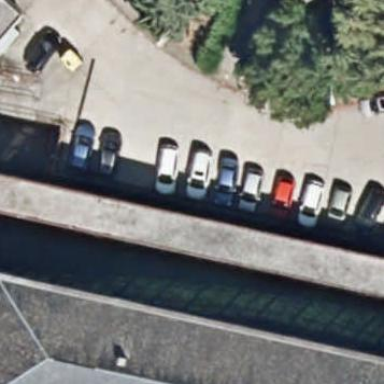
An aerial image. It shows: View of roof of building.